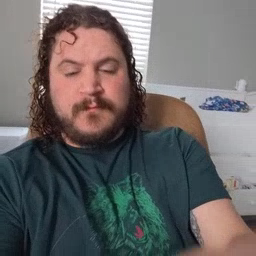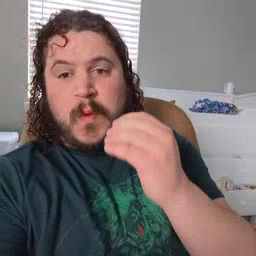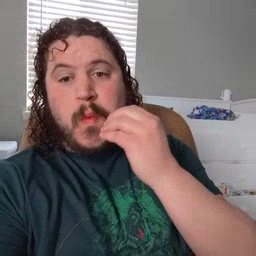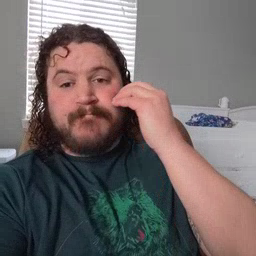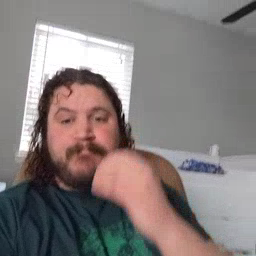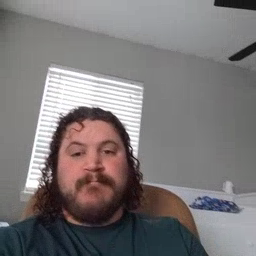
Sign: home